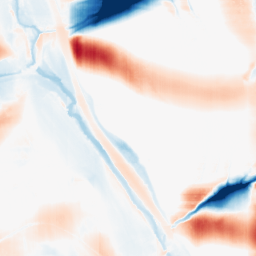
Category: morphological
Decomposition family: morphological_square
Decomposition parameters: operation: average
size: 50
Upsampling method: bilinear
Upsampling parameters: scale: 8
Upsampling scale: 8